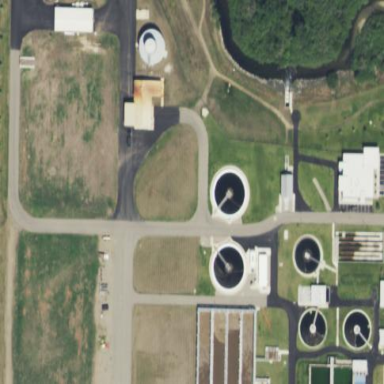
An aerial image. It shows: Wastewater plant.